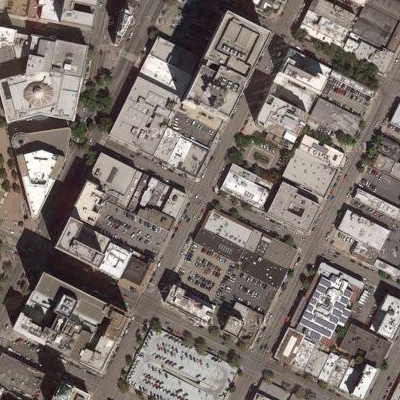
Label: cIndustry